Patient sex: M
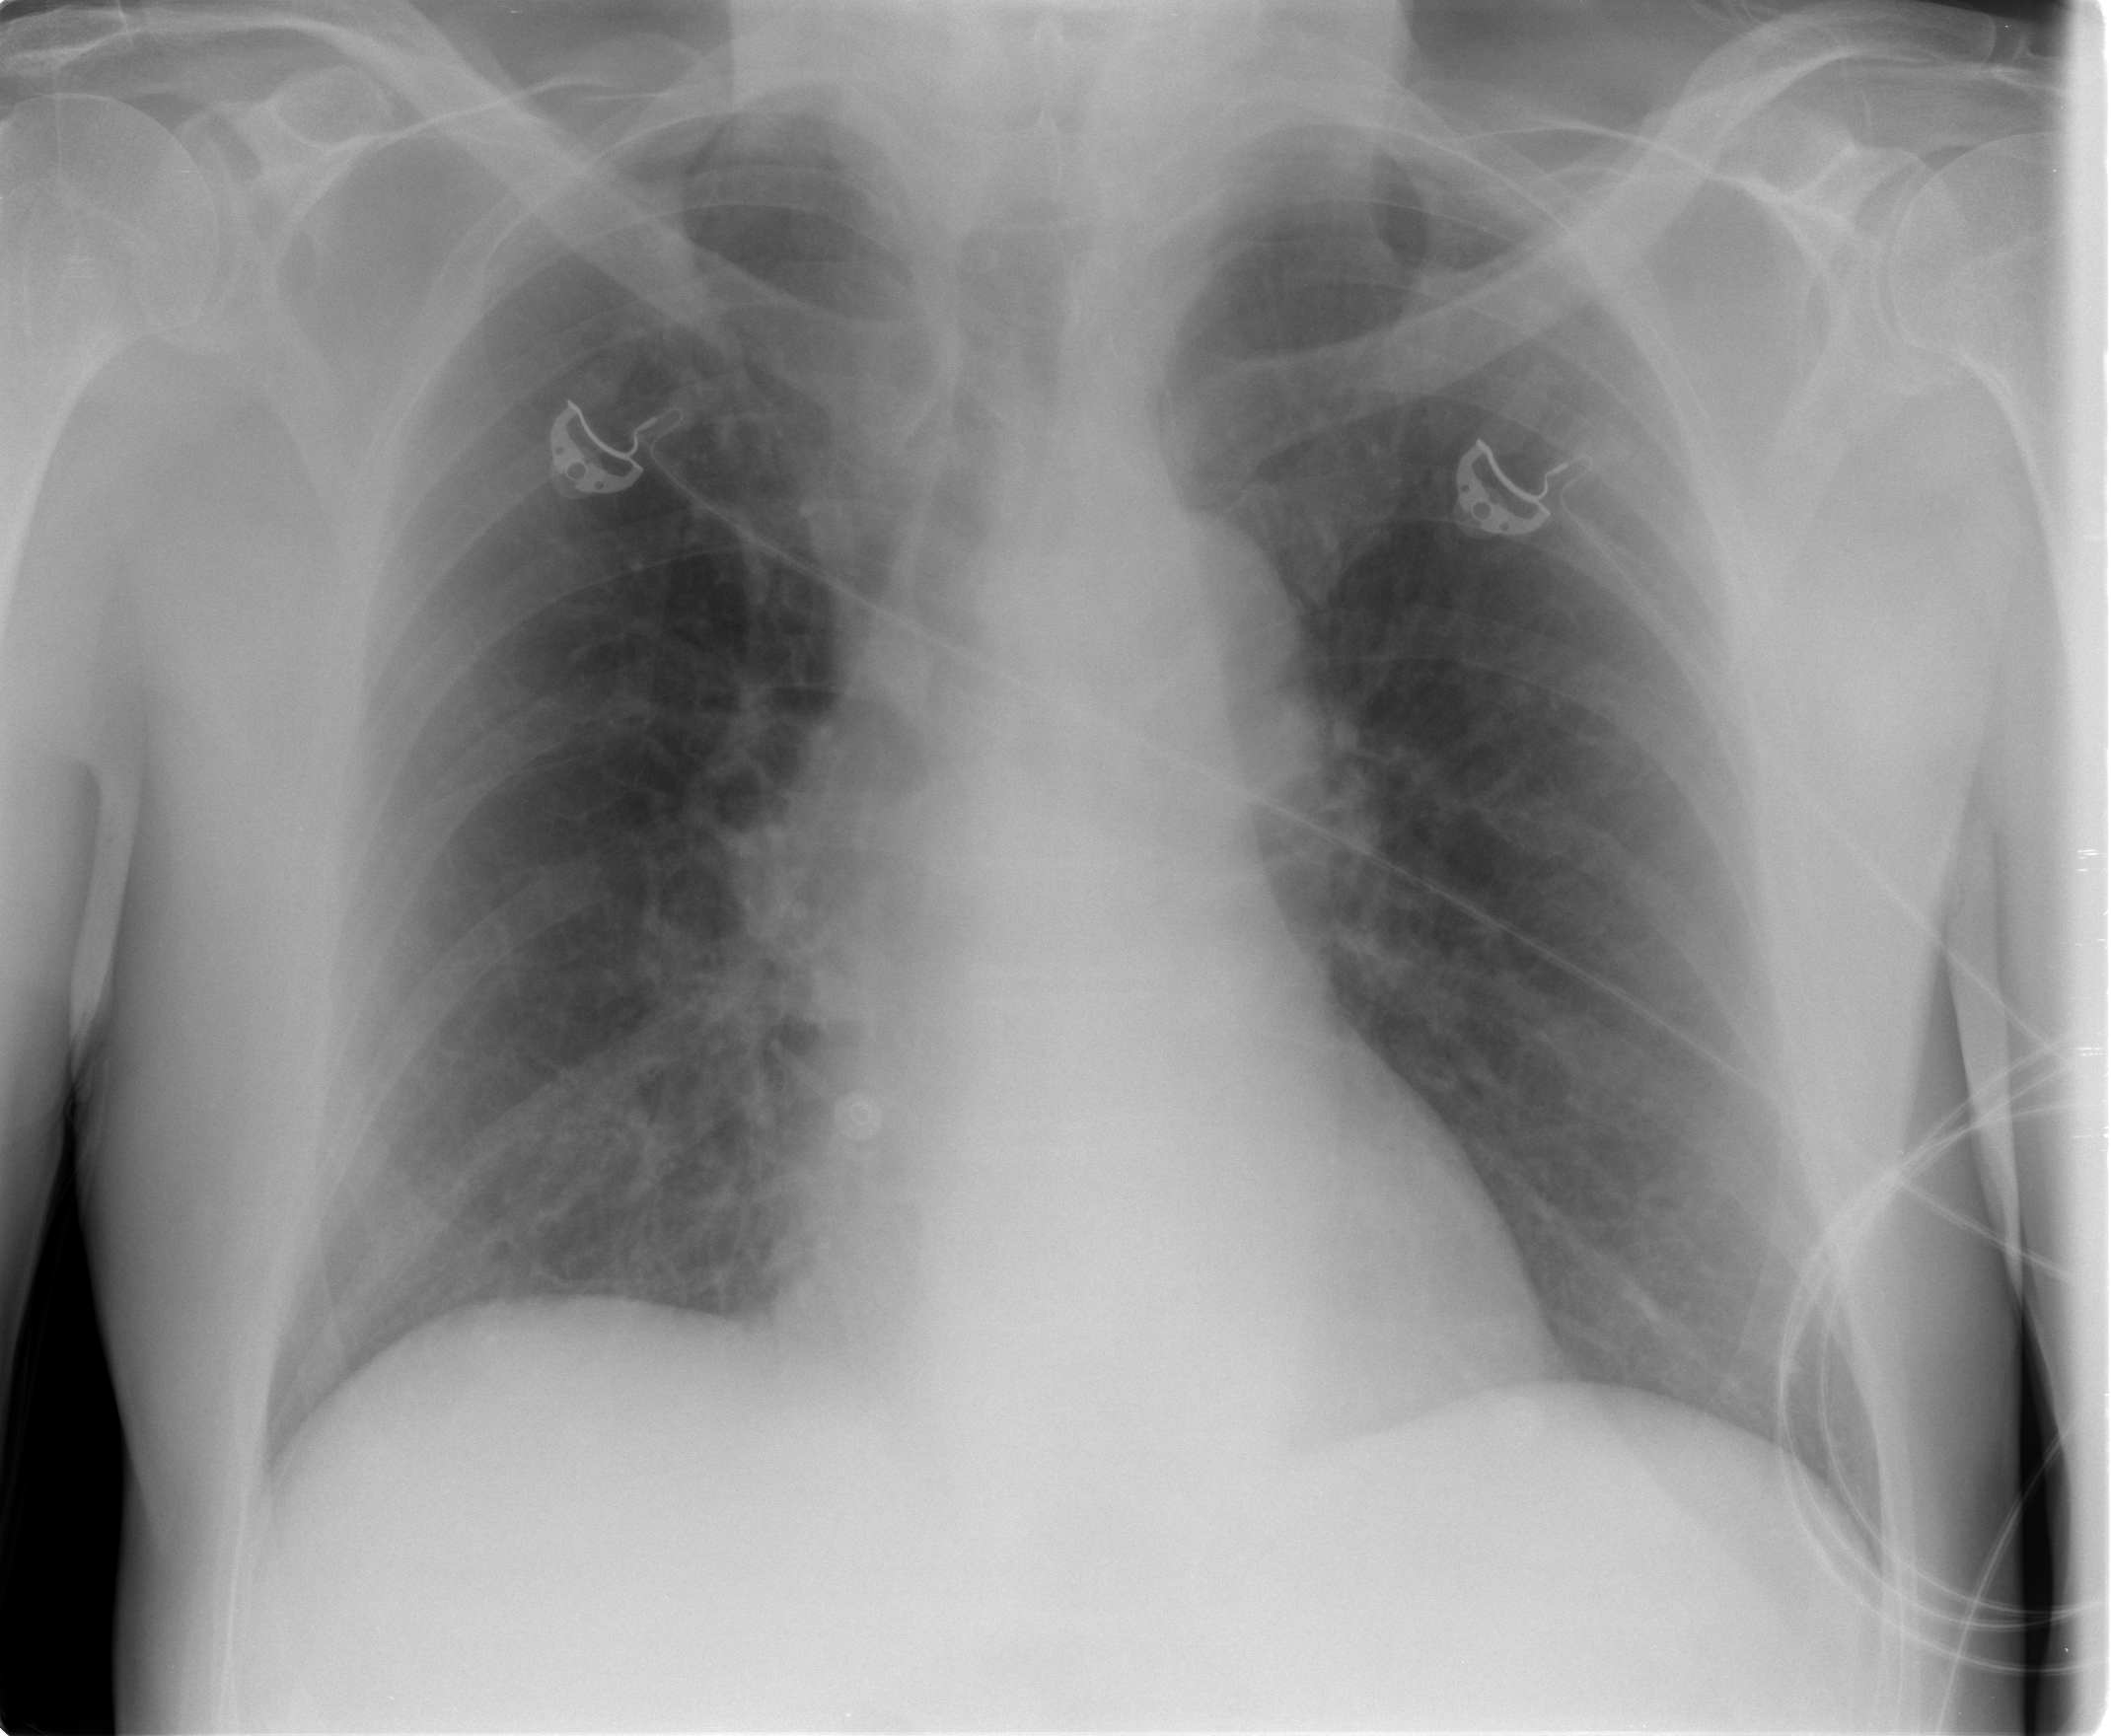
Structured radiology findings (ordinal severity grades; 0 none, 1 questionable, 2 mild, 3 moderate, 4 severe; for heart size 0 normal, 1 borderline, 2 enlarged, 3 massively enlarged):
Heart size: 0
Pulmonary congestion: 1
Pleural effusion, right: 0
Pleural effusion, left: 0
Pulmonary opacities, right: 0
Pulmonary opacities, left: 0
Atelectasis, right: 0
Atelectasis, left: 0